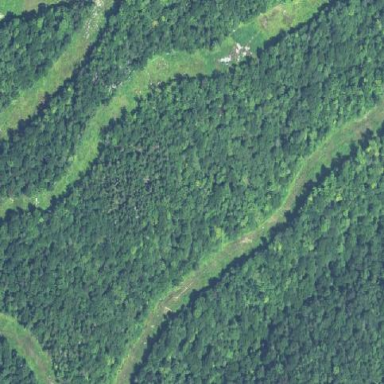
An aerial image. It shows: Downhill woodland piste with backcountry grooming.